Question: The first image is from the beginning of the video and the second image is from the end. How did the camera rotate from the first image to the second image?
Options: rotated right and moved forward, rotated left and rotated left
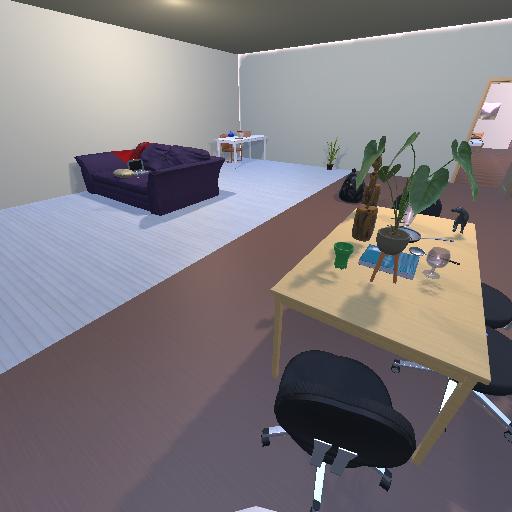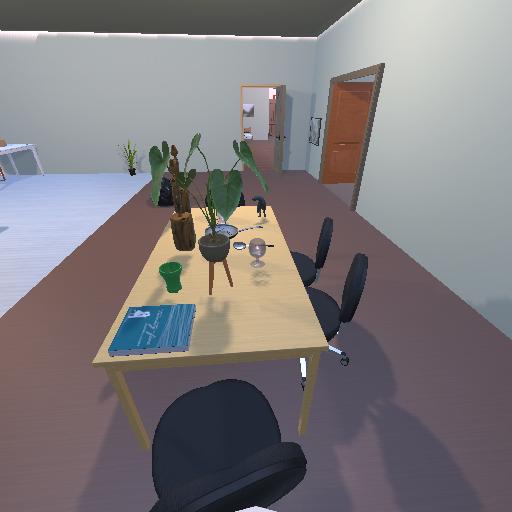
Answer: rotated right and moved forward